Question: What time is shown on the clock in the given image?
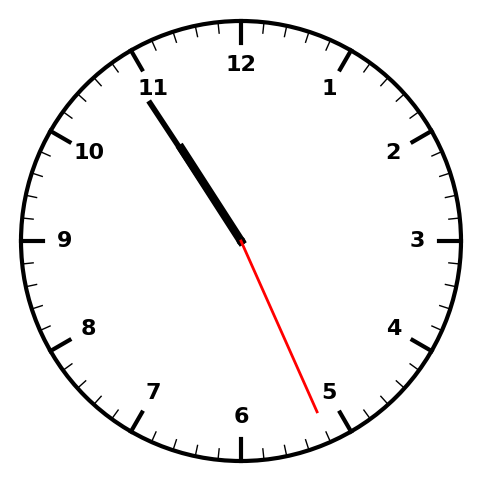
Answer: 10:54:26